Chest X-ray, PA view. Patient: 25 years old, sex M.
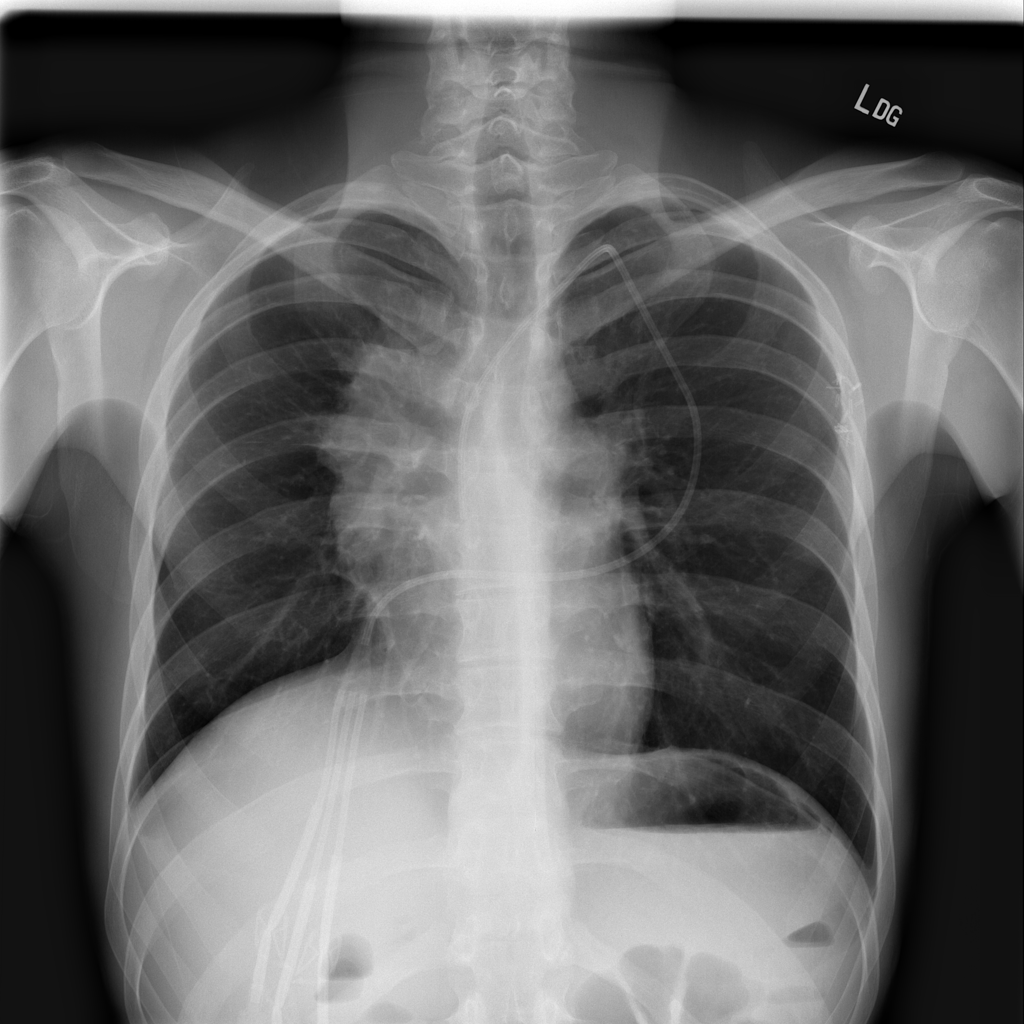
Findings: Mass